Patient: sex M, age 46
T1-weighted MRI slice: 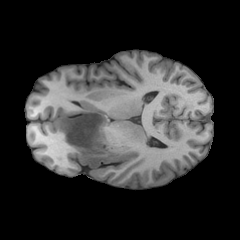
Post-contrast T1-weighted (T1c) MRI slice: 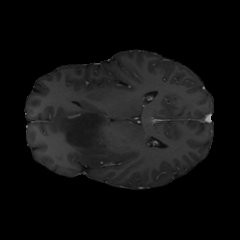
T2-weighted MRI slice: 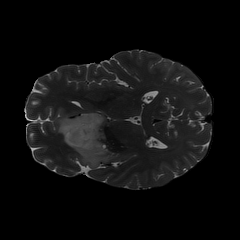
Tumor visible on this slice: yes
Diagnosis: Astrocytoma, IDH-mutant
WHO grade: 2